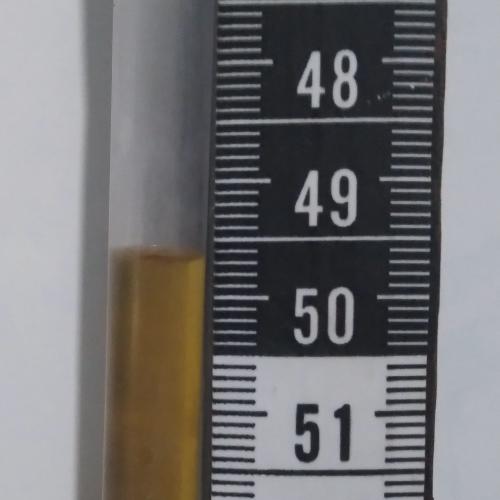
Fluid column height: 49.7 cm